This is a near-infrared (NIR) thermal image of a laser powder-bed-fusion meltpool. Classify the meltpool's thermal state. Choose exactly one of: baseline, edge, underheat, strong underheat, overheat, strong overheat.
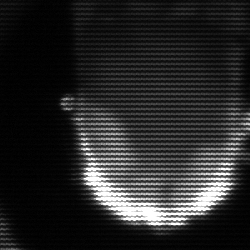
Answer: baseline